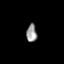
Tissue: prostate
Cell type: Fibroblasts
Senescence score: 0.7829
Nuclear area (px): 180
Mean DAPI intensity: 153.761